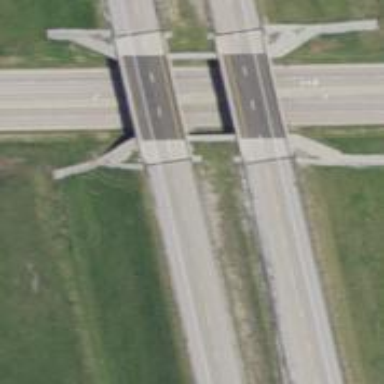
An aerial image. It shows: Bridge over motorway.